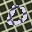
Label: 0